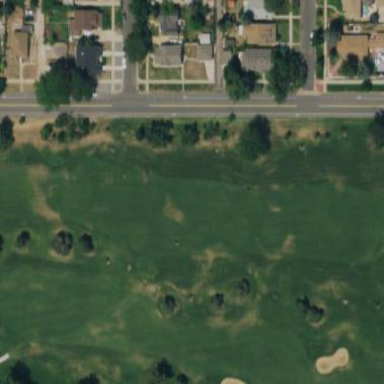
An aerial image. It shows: Golf fairway in the image.